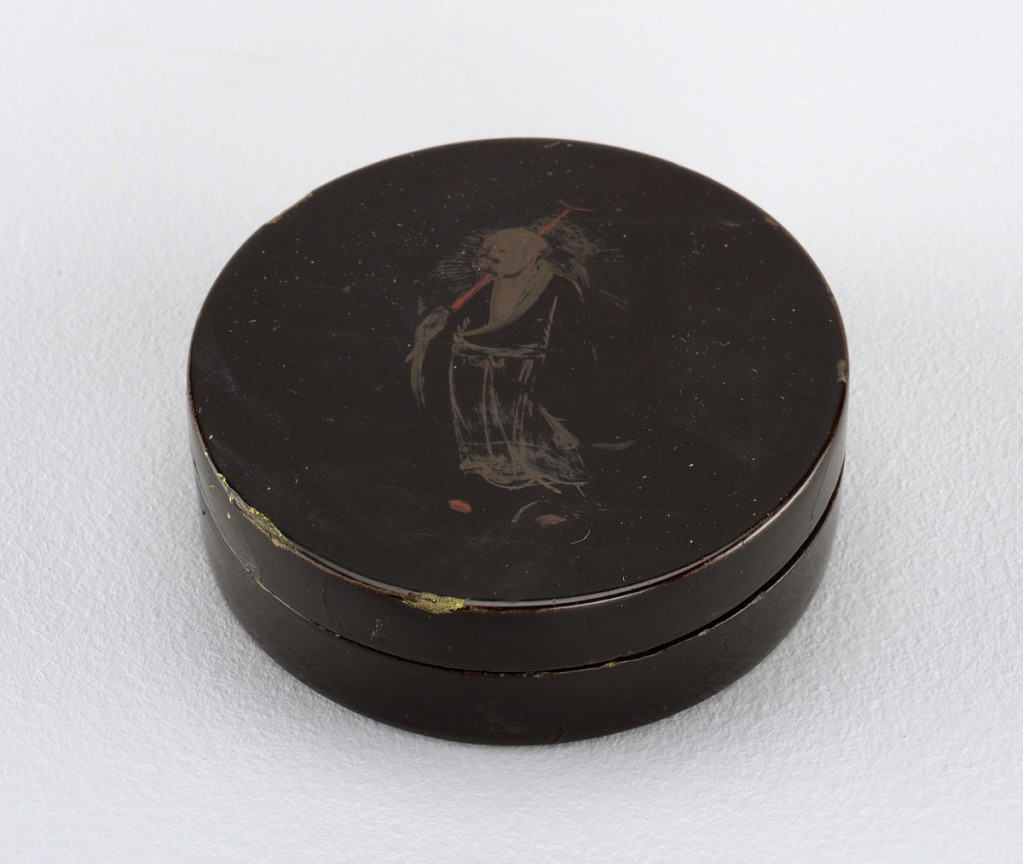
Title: Cover
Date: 1875–1900
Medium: wood
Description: Circular box. On black lacquer full-length figure of an old man in kimono with staff over his shoulder from which is suspended a bundle. Figure sketched in beige with red shoes and staff.